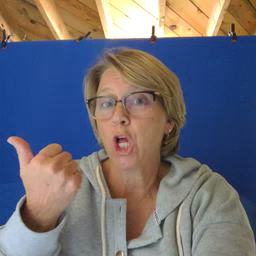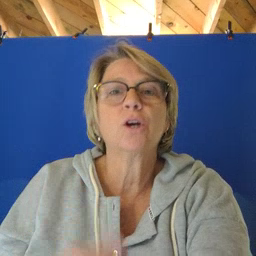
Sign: better